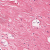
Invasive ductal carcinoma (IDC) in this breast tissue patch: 0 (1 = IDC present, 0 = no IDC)